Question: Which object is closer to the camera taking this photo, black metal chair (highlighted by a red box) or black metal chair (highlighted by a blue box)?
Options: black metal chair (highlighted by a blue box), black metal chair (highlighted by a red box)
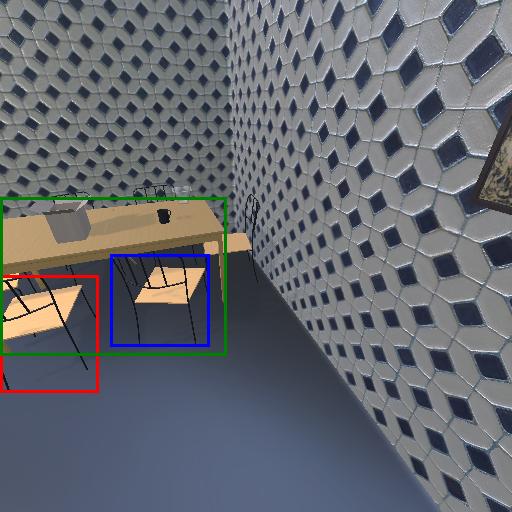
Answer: black metal chair (highlighted by a blue box)